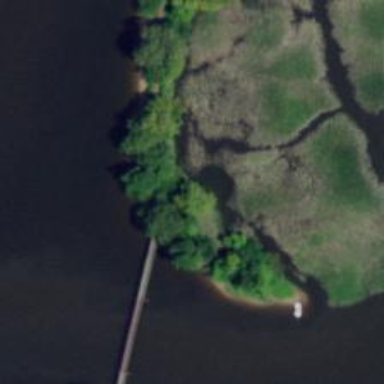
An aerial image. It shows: Path on bridge.